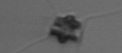
Label: Chaetoceros_didymus